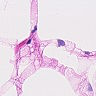
Metastatic tissue present: no